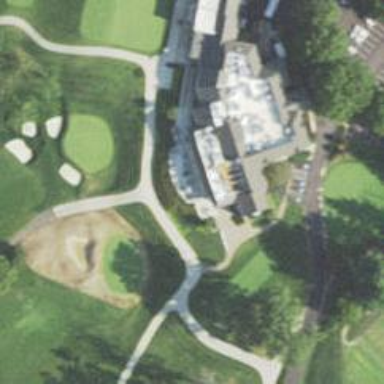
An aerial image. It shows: Service road designated as golf cart path.